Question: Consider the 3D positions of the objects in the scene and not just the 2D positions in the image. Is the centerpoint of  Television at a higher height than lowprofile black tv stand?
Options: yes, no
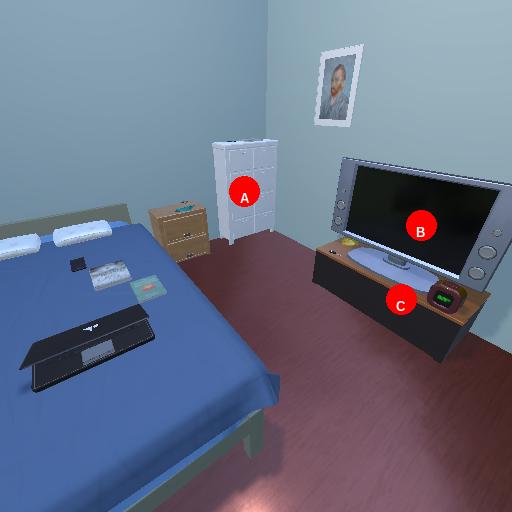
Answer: yes